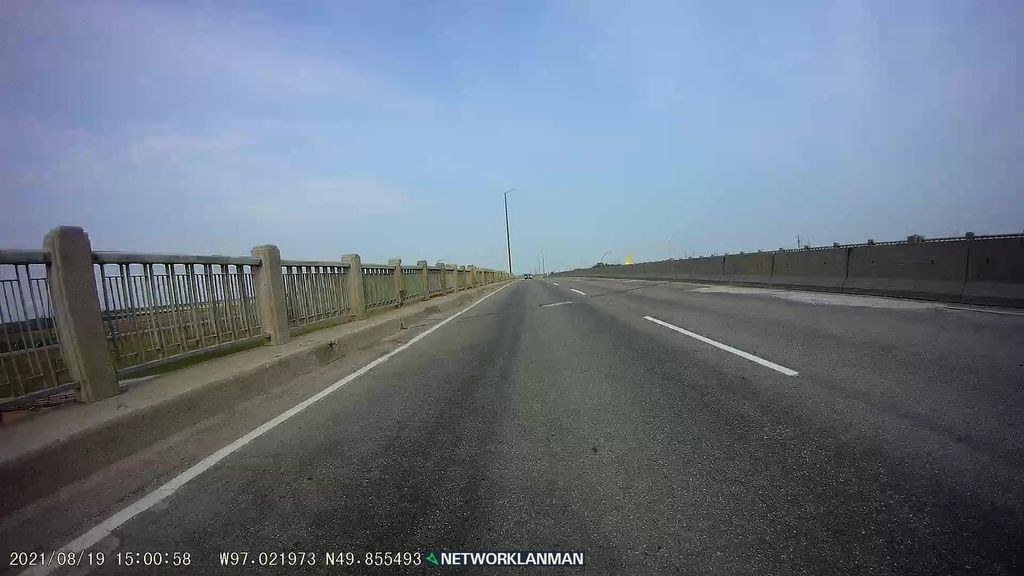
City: winnipeg